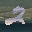
Label: 2